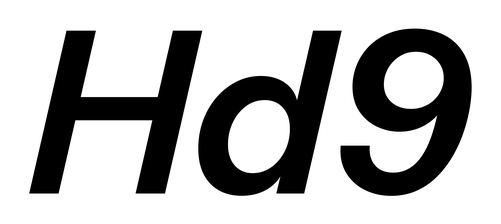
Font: InstrumentSans-Italic_SemiBold_Italic